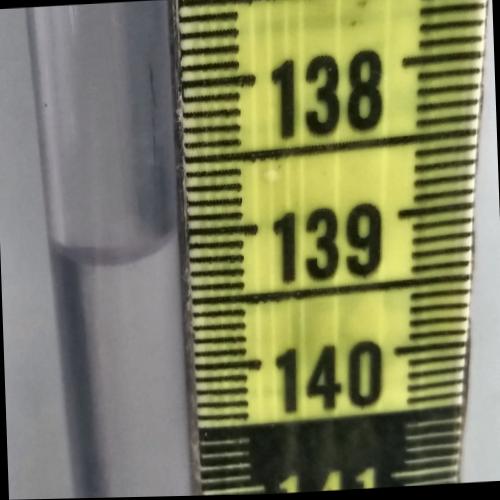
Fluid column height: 139.1 cm